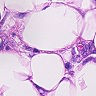
Metastatic tissue present: yes